Field crop: maize
Growth stage: 2
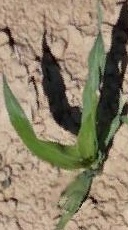
Species: maize